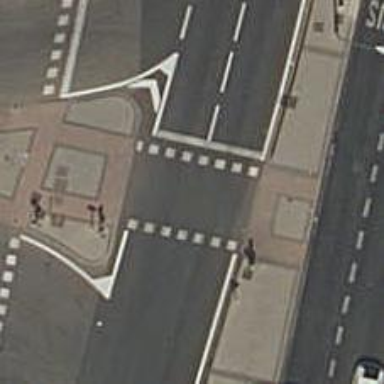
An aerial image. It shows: Road crossing with traffic signals.